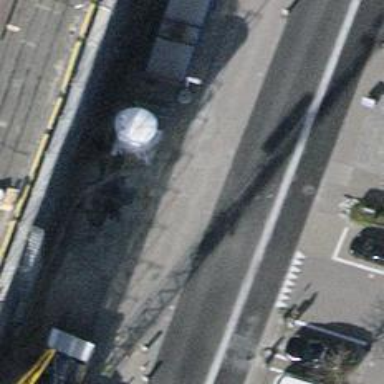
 serving as platform for public transportation."